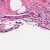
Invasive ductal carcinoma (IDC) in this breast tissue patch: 0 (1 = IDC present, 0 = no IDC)